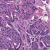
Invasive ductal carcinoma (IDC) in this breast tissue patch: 1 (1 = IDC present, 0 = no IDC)